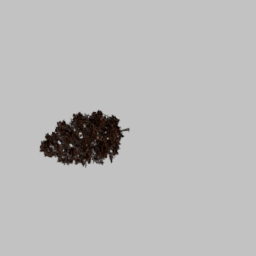
Label: nature